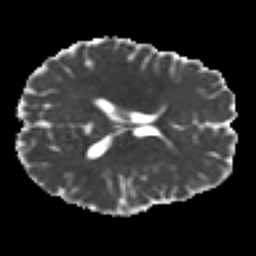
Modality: MD
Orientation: axial
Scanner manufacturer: siemens
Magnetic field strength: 3 T
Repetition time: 7.8 s
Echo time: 0.09 s